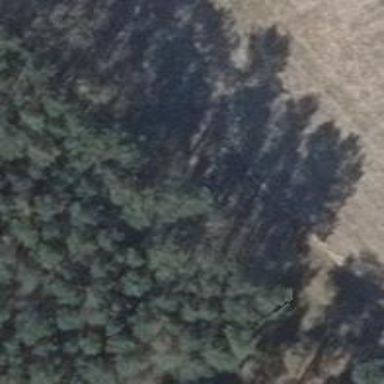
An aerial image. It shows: Hunting stand.